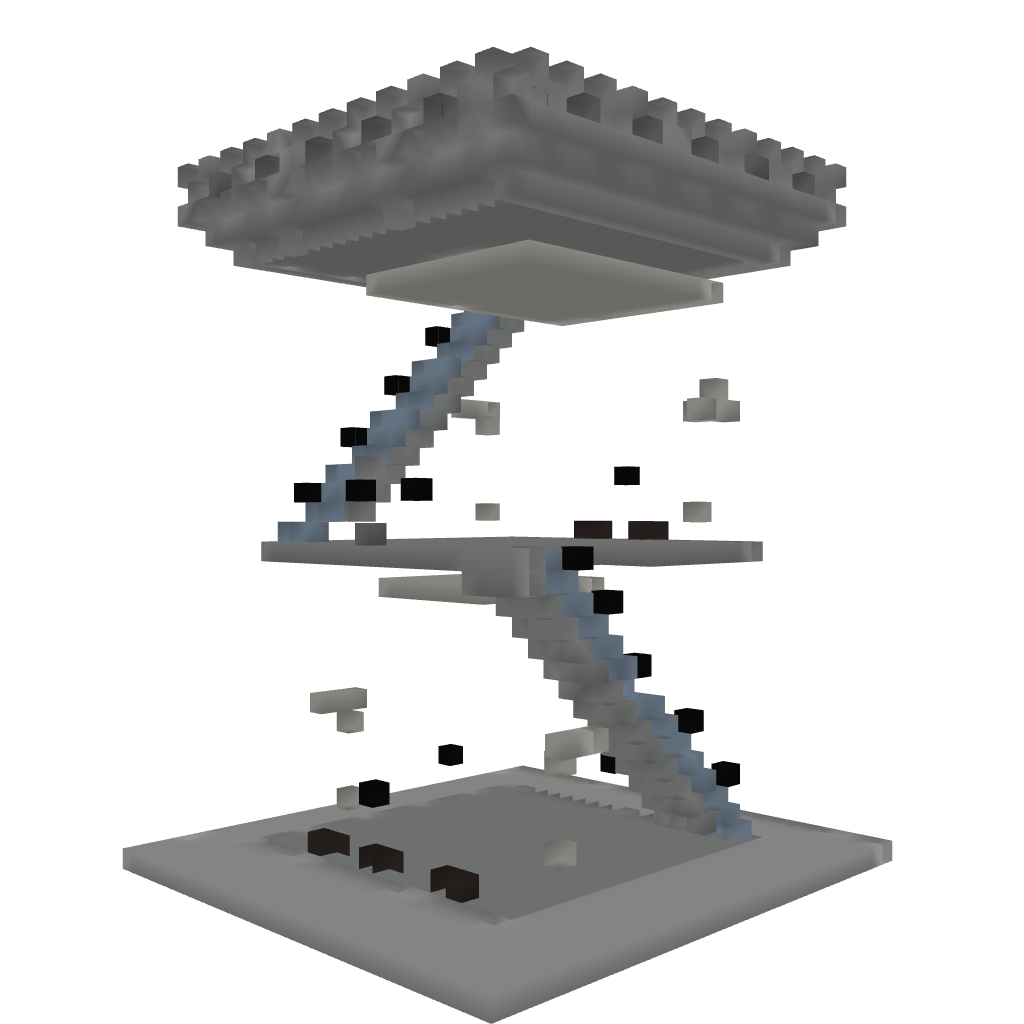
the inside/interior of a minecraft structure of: Castle Tower